Field crop: maize
Growth stage: 2
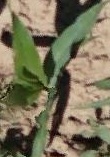
Species: maize